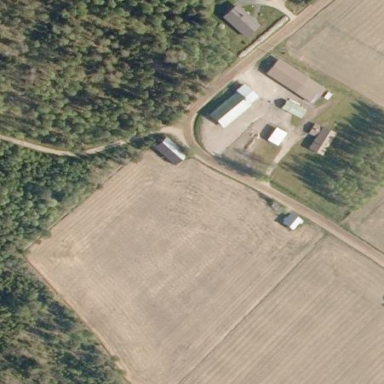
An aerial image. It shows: Farmyard area.